Interaction volume radius: 5 \u00c5
Interaction volume height: 25 \u00c5
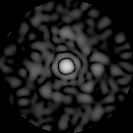
Disorder parameter: 0.8532